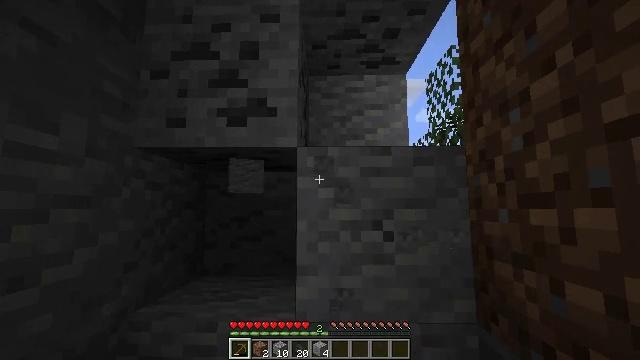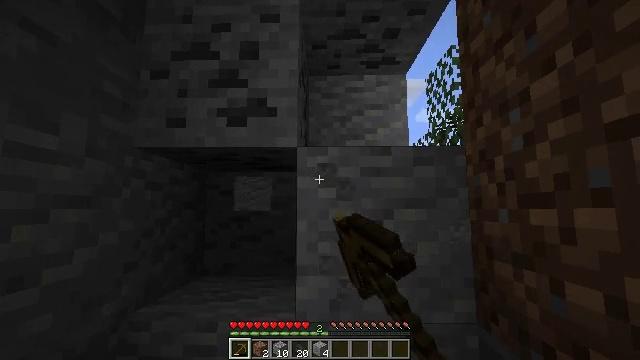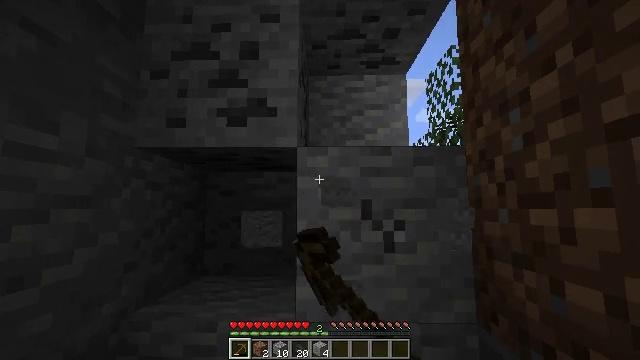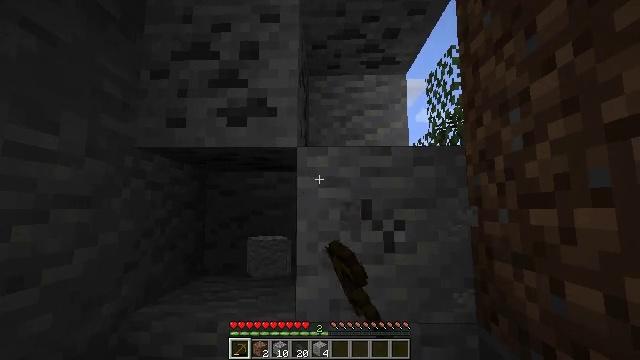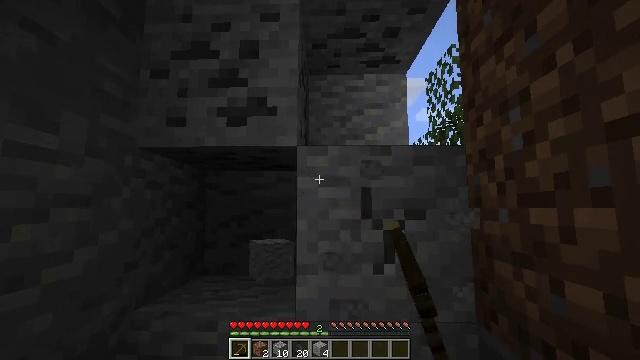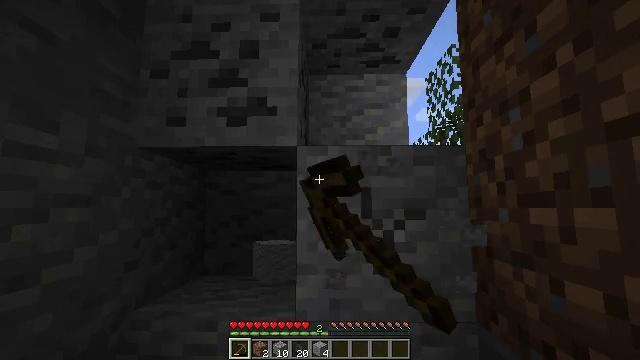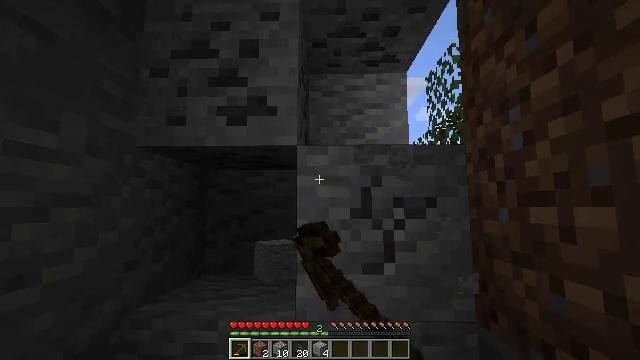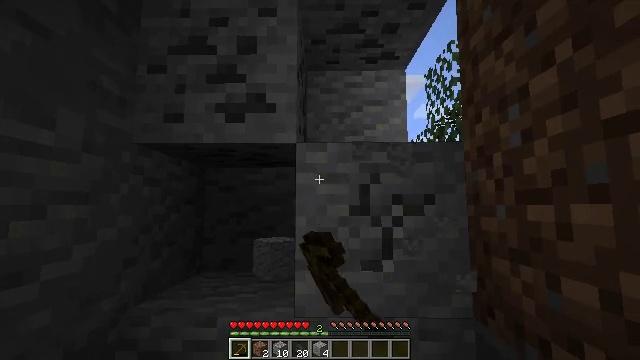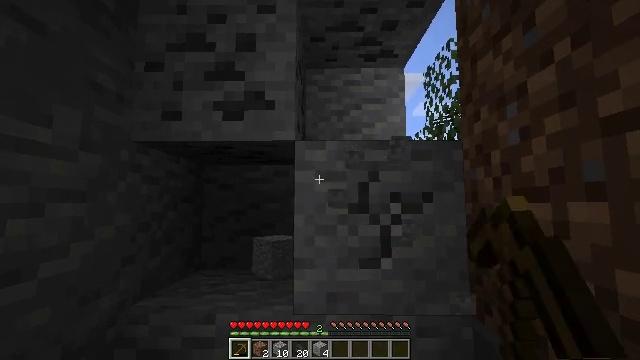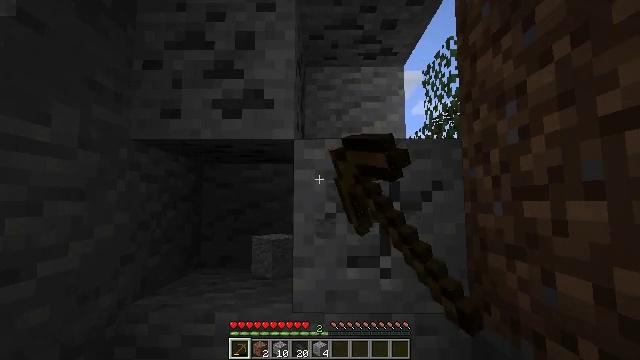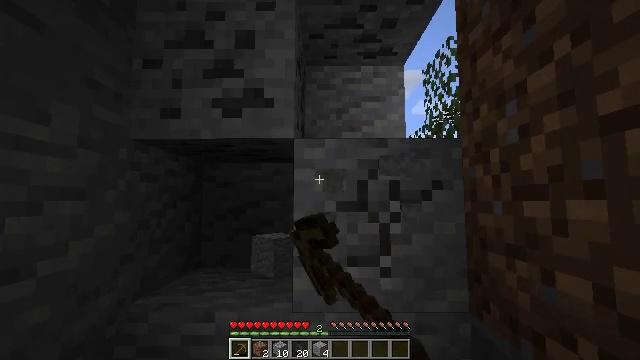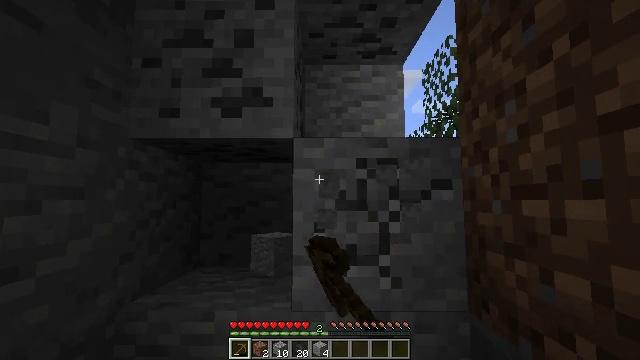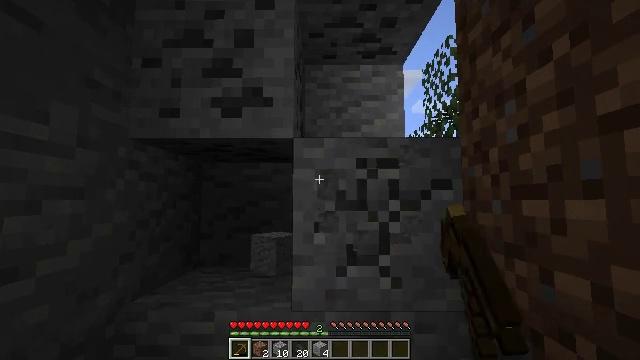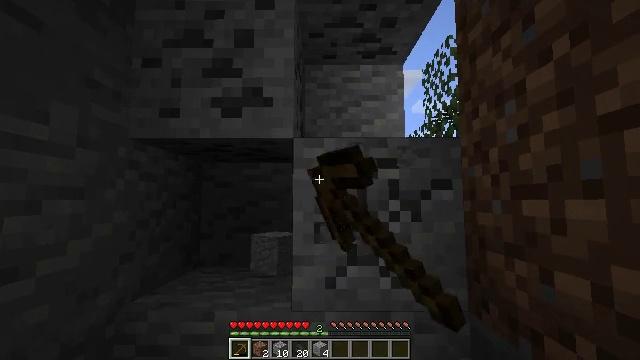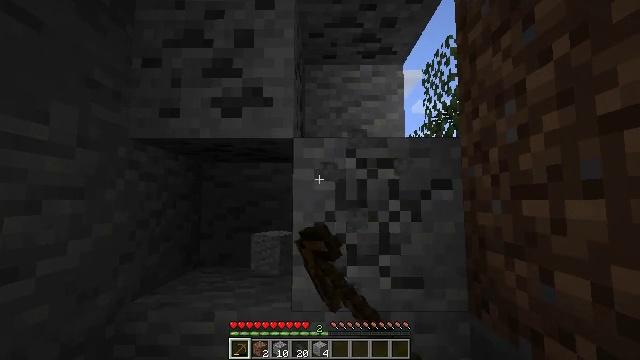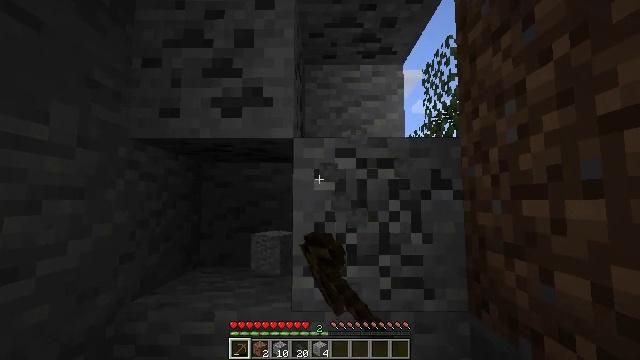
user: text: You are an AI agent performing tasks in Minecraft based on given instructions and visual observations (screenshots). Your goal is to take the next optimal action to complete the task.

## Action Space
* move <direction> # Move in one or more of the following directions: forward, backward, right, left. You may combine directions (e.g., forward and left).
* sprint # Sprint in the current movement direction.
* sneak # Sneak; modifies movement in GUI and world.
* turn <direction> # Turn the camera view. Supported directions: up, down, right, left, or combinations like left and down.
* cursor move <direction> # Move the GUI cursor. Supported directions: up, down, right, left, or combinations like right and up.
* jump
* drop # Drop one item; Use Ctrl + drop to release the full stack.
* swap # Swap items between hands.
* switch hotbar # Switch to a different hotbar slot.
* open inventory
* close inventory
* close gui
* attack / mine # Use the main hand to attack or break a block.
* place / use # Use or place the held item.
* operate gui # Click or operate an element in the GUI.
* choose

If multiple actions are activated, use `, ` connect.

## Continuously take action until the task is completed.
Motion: motion action
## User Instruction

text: Break the andesite to collect it.
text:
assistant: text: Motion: attack / mine
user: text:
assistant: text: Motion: attack / mine
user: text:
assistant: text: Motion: attack / mine
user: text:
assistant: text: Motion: attack / mine
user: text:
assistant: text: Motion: attack / mine
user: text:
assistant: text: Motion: attack / mine
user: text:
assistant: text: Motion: attack / mine
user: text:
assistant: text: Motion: attack / mine
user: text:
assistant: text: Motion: attack / mine
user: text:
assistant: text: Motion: attack / mine
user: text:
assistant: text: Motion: attack / mine
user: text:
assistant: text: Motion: attack / mine
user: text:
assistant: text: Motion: attack / mine
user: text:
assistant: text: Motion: attack / mine
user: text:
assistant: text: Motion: attack / mine
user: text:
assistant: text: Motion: attack / mine
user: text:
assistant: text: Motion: attack / mine
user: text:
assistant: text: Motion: attack / mine
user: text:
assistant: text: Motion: attack / mine
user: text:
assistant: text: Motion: attack / mine
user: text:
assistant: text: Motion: attack / mine
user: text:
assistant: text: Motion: attack / mine
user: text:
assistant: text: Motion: attack / mine
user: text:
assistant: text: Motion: attack / mine
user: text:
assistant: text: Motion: attack / mine